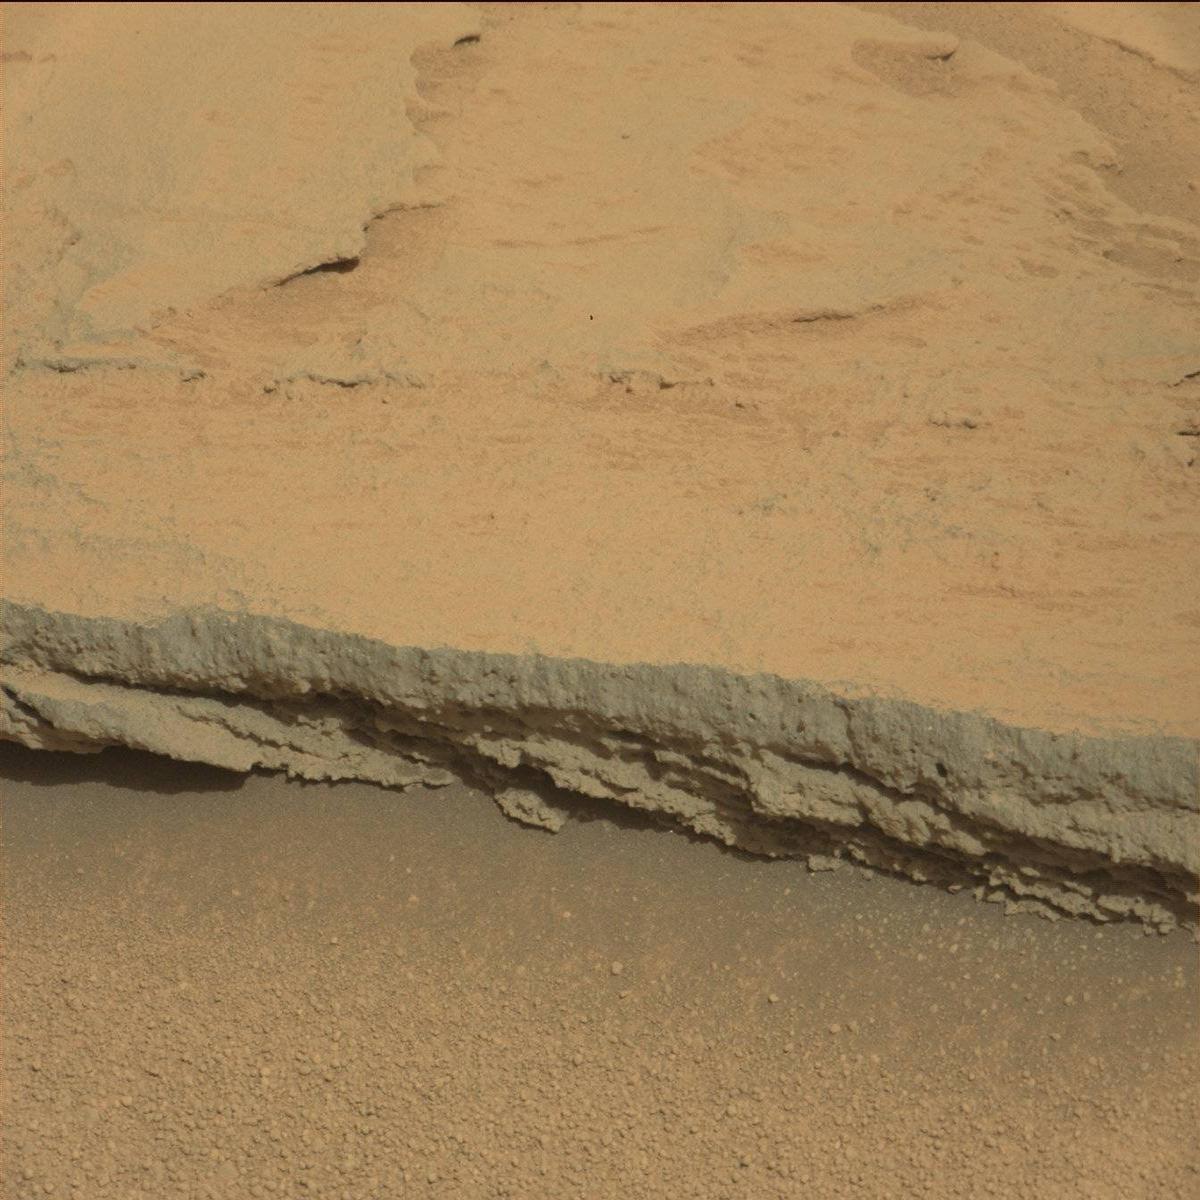
Terrain classes present: Bedrock, Sand / Soil